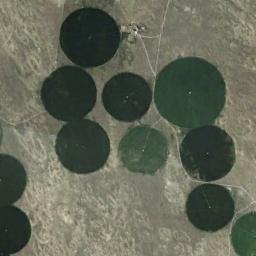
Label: circular_farmland